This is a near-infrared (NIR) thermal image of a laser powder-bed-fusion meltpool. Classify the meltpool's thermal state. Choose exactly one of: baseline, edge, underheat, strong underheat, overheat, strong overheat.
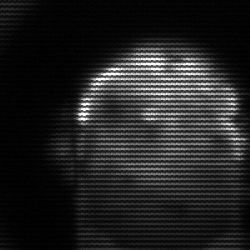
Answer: baseline